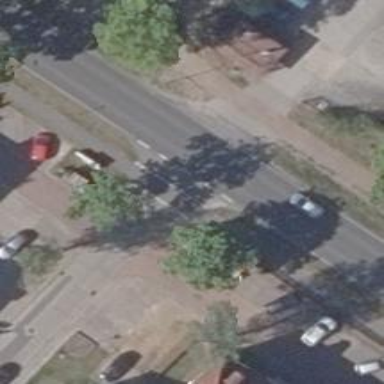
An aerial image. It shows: Road with "give way" sign.